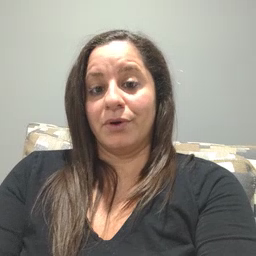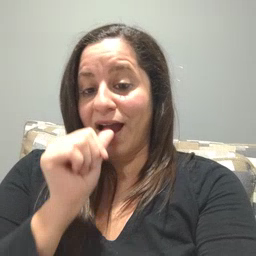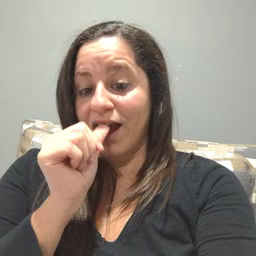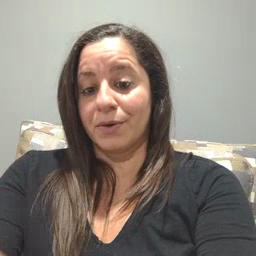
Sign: nuts